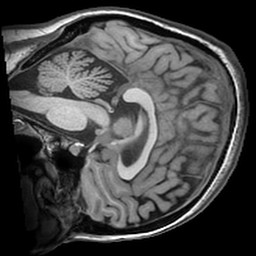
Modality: T1w
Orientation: sagittal
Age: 38
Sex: female
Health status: ill
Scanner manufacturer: ge
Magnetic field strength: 3 T
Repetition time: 0.008164 s
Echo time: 0.003184 s